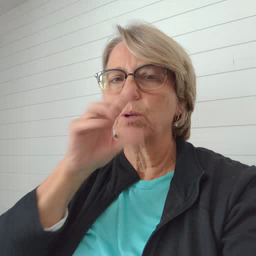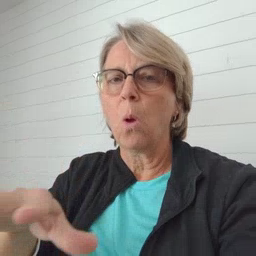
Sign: blow